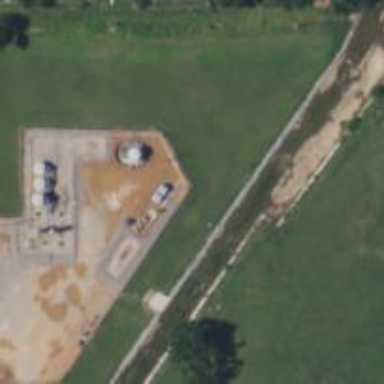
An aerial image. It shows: Storage tank that is man-made.